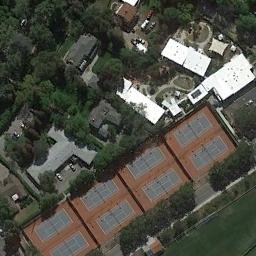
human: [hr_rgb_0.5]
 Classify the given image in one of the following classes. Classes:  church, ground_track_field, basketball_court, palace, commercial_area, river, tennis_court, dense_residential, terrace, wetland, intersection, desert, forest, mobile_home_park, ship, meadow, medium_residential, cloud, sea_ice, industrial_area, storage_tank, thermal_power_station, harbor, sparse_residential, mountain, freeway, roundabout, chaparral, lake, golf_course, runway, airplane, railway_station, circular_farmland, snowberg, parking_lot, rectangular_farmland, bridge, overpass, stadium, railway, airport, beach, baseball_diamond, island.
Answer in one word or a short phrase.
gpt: tennis_court